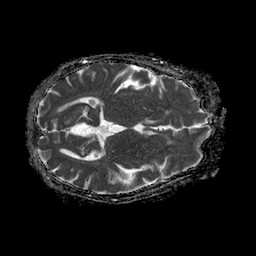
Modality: ADC
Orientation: axial
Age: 75
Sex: female
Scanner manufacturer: philips
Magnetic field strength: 1.5 T
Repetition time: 4.6 s
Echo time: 0.08517 s